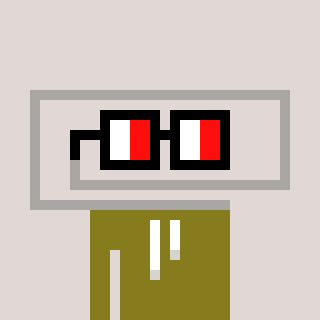
a pixel art character with square glasses with black frames and red eyes, a paperclip-shaped head and a gunk-colored body on a warm background